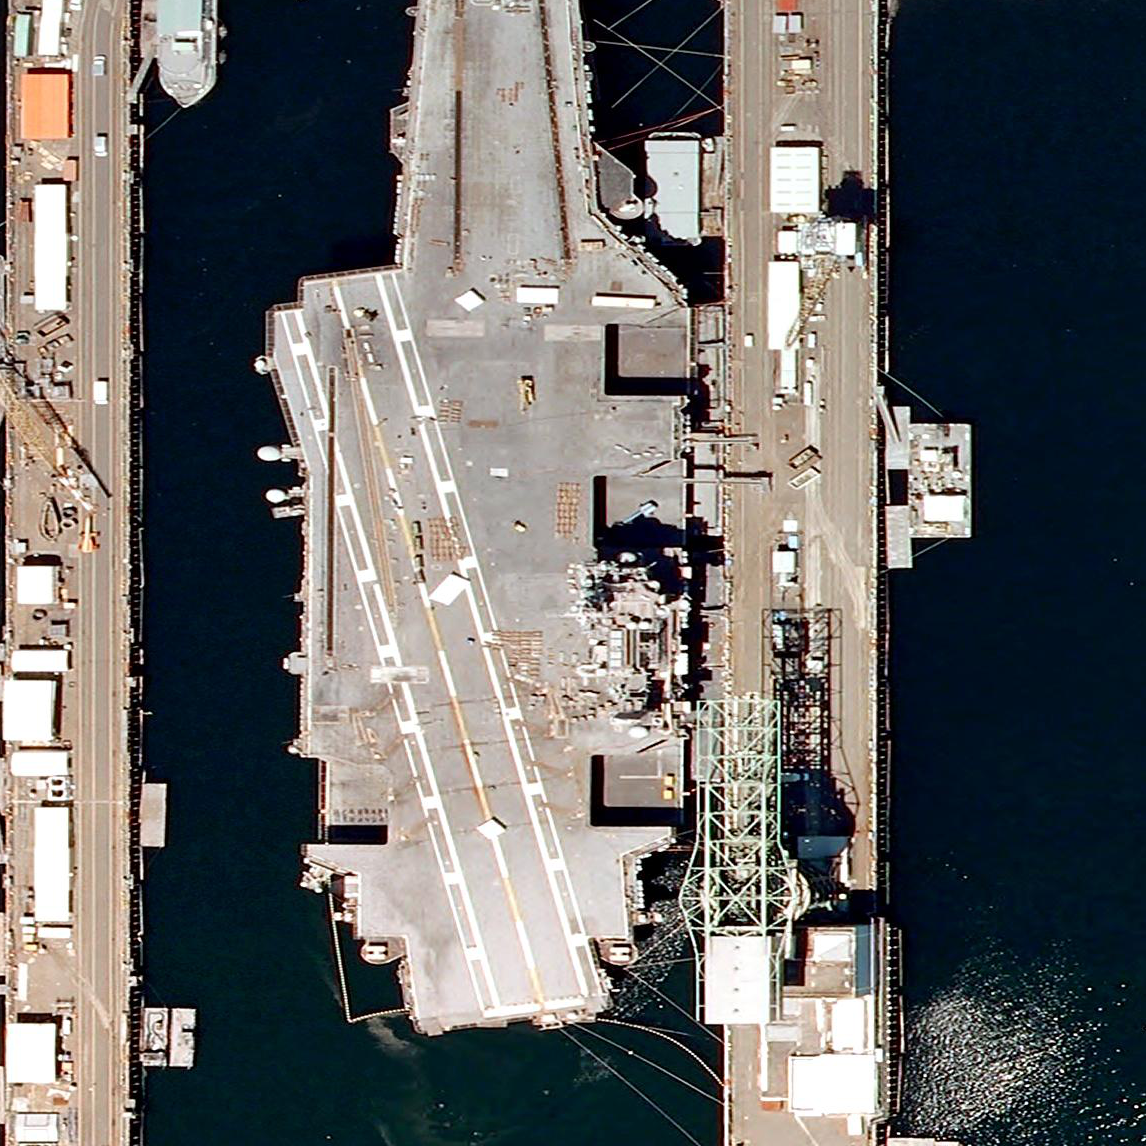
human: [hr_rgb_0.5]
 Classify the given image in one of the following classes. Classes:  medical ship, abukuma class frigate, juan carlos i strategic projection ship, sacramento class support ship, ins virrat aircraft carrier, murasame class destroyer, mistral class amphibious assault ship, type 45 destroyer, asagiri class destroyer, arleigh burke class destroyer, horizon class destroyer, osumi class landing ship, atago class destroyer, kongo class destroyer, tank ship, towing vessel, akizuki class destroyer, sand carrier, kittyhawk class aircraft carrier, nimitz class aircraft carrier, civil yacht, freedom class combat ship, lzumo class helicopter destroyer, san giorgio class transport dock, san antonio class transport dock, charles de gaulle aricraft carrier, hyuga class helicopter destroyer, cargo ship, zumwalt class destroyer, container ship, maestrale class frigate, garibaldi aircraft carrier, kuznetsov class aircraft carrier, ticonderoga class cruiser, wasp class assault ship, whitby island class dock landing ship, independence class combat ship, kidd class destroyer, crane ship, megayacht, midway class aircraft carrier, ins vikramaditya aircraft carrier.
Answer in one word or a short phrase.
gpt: KittyHawk class aircraft carrier